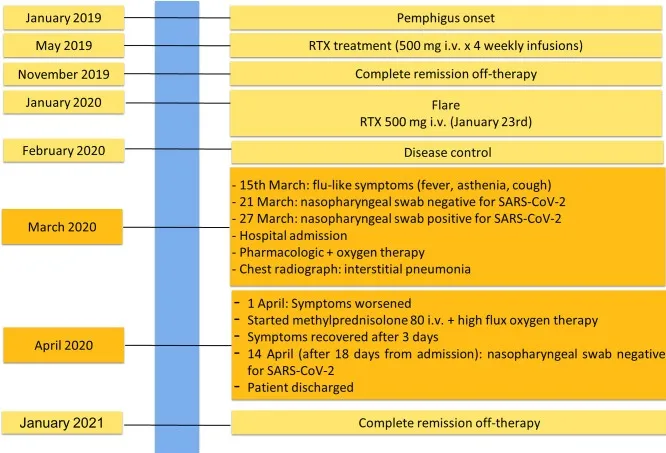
Timeline with relevant data from the episode of care.
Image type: chart (chart)